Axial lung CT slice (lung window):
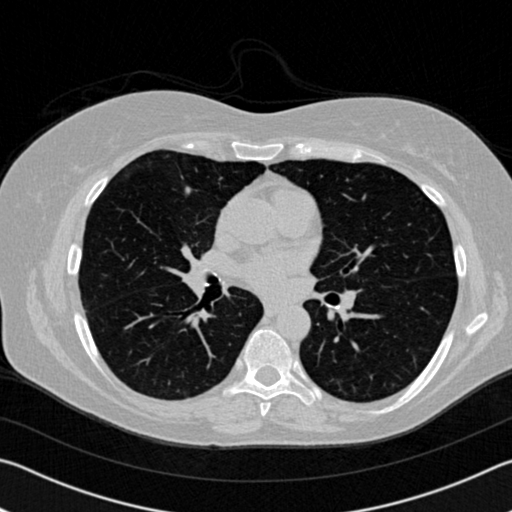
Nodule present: no